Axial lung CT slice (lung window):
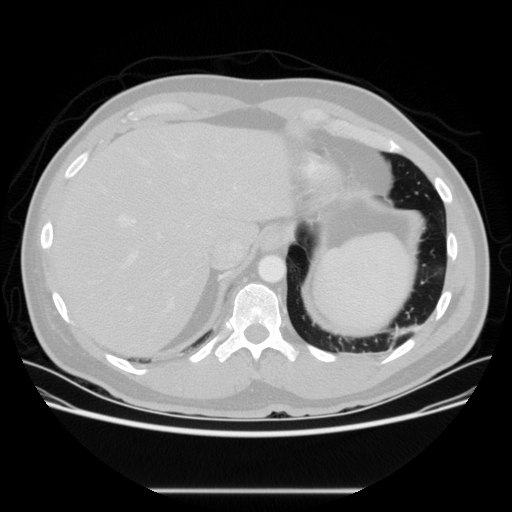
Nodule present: no